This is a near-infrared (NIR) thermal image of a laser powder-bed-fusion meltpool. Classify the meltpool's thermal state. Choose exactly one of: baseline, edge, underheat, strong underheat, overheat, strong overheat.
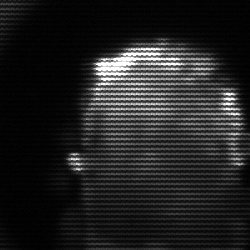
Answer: baseline